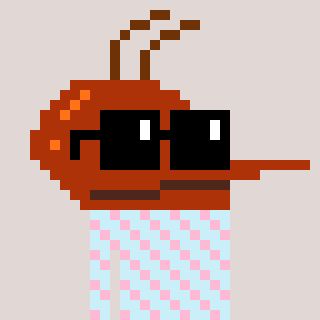
a pixel art character with square black sunglasses, a mosquito-shaped head and a cold-colored body on a warm background